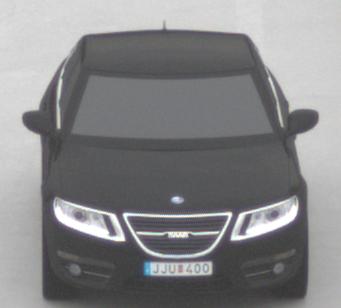
Make: Saab
Model: 5-Sep
Detailed model: 9-5 1.6T
Model produced from: 2010/06
Model produced until: 2011/12
Doors: 4
Color: black
Road condition: dry road
Daytime: midday
Contrast: low contrast